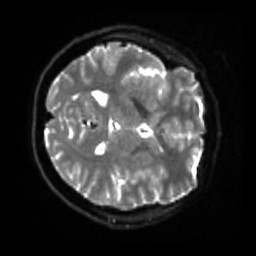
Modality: sbref
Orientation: axial
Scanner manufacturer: siemens
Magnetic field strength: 3 T
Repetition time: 4 s
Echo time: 0.0594 s